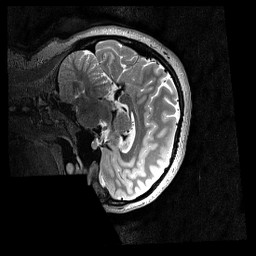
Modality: T2w
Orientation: sagittal
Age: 19
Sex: female
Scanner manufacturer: siemens
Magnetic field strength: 3 T
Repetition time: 3.2 s
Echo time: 0.571 s